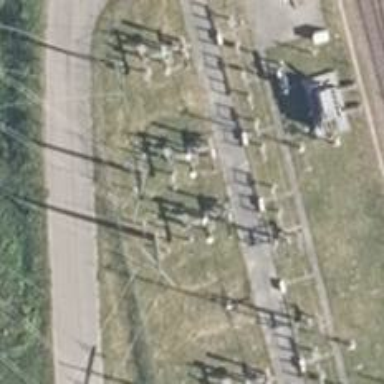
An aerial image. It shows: Power line is depicted.